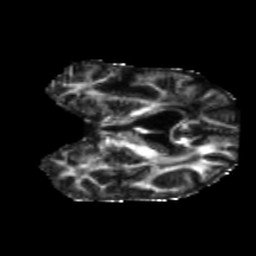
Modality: FA
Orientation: coronal
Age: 46
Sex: male
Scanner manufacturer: siemens
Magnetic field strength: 3 T
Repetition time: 5.47 s
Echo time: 0.0854 s